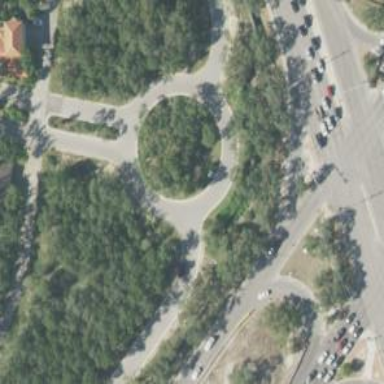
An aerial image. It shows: Residential road with asphalt surface leading to roundabout.